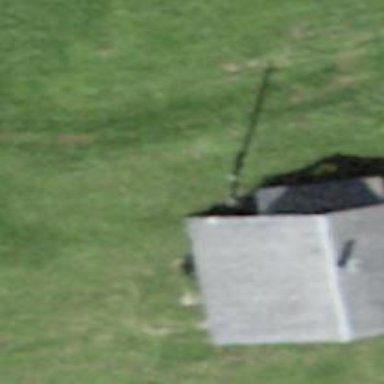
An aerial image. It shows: Minor power line.